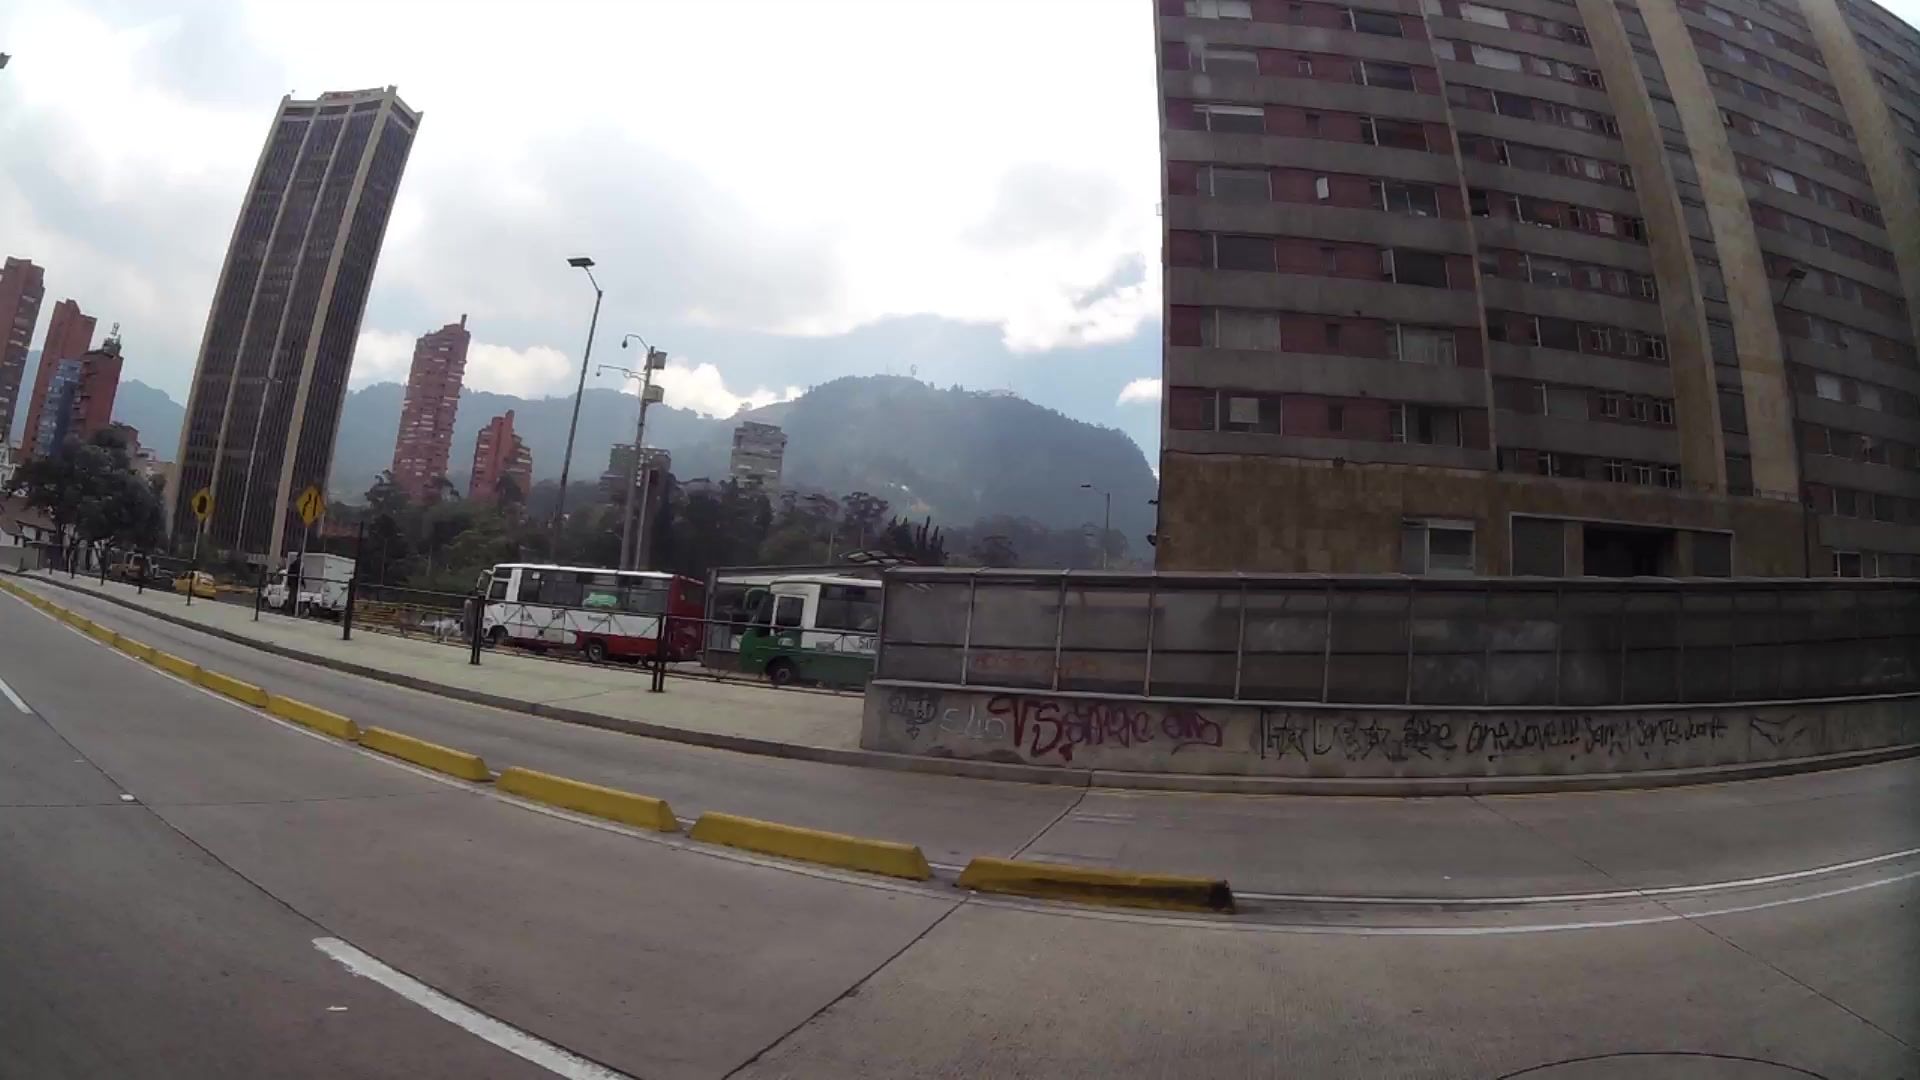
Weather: cloudy
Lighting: day
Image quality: good
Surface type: driving surface
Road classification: primary
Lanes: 2
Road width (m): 3.0
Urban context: urban centre
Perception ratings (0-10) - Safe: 3.32, Lively: 6.59, Beautiful: 3.27, Boring: 6.08, Depressing: 9.79, Wealthy: 2.97